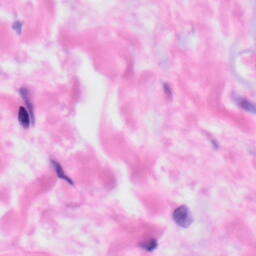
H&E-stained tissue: Skin